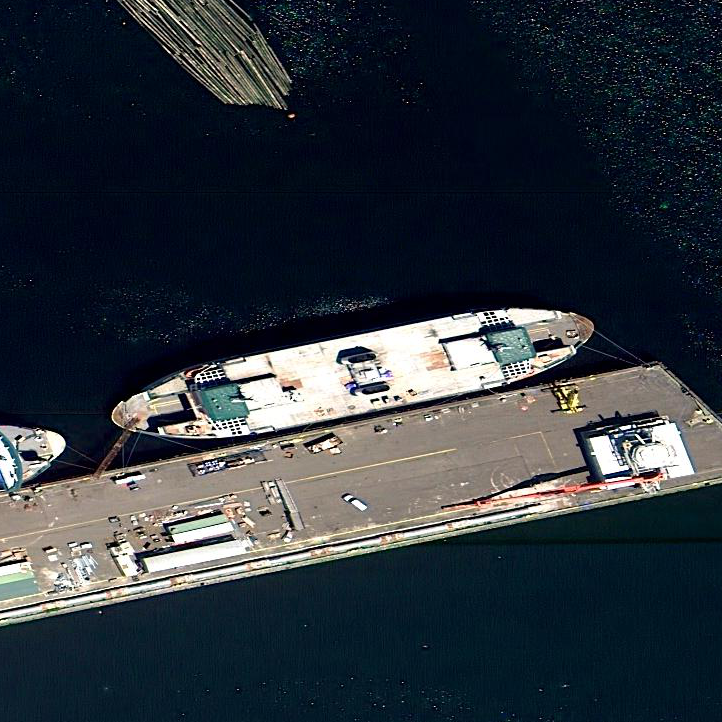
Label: civil